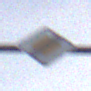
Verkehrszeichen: EndeVorfahrtsstrasse
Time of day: SunriseSunset
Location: Outdoor (Urban)
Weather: PartlyCloudy
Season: NotSpecified
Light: Natural